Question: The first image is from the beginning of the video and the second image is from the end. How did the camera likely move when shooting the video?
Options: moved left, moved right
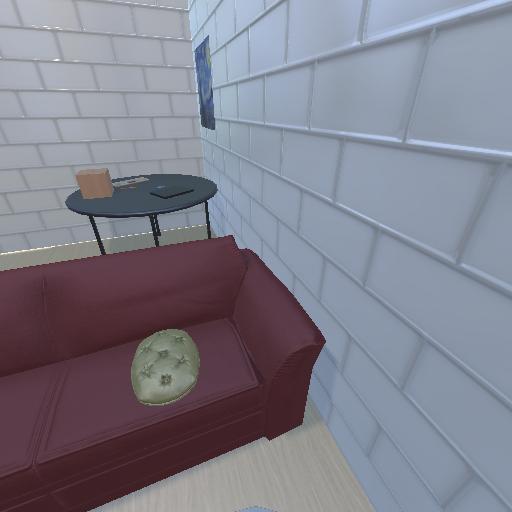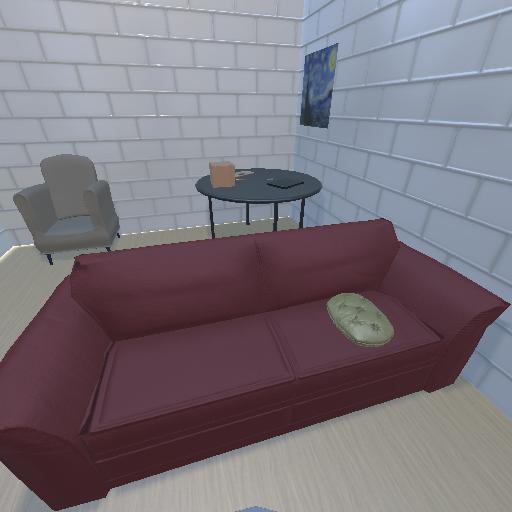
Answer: moved left